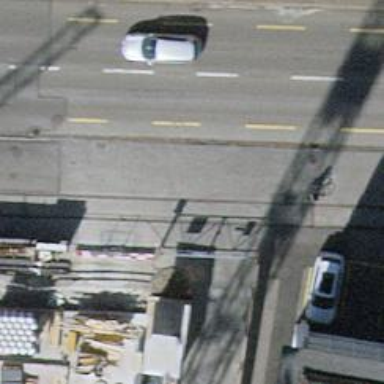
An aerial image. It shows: Unmarked crossing with traffic calming table on the road.